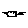
Label: cloud